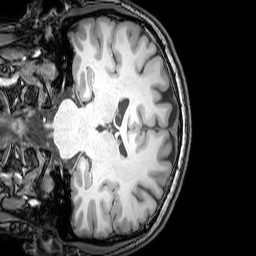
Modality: T1w
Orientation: coronal
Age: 26
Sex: male
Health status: healthy
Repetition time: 0.081 s
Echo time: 0.037 s